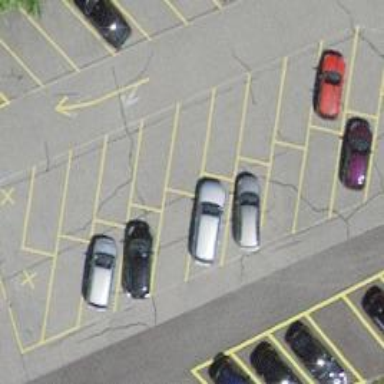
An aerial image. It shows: Parking area with asphalt surface.